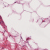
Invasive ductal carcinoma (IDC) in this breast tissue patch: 0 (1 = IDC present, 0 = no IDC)